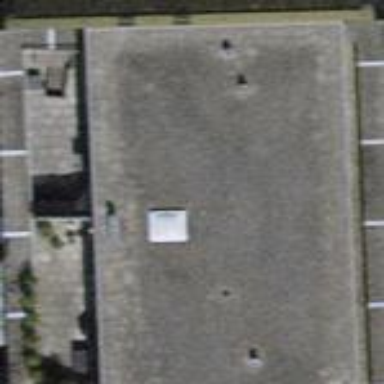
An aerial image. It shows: Apartment building with flat roof.